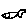
Label: fish